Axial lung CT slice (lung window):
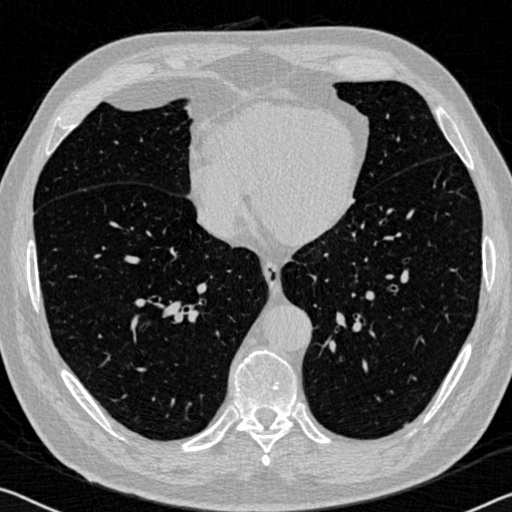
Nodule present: no